Field crop: maize
Growth stage: 2
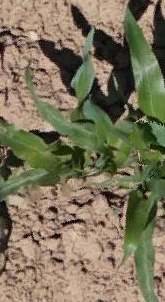
Species: maize